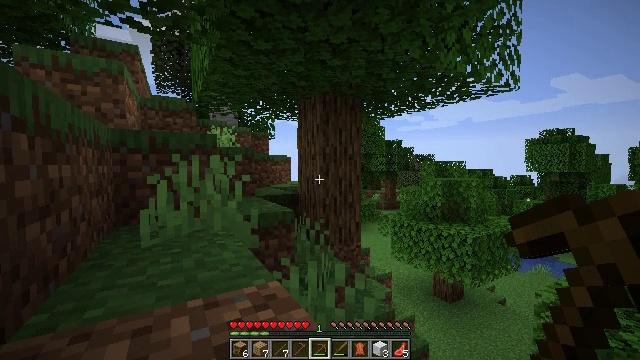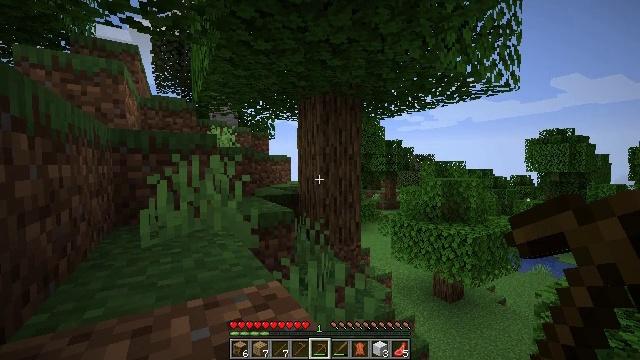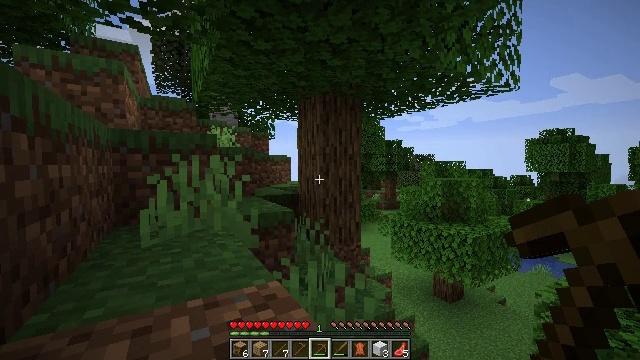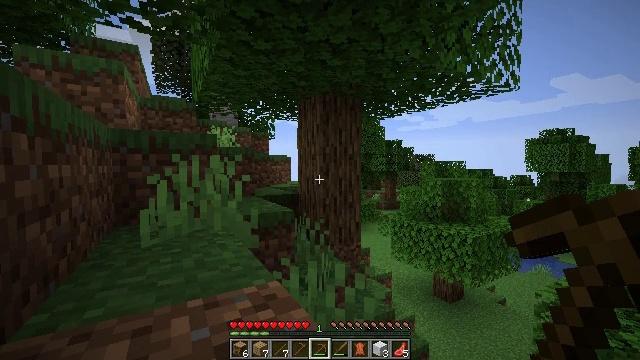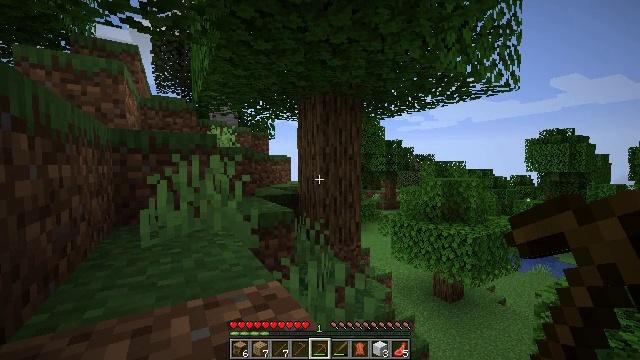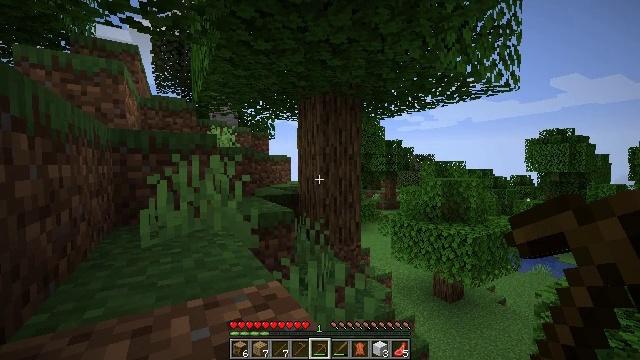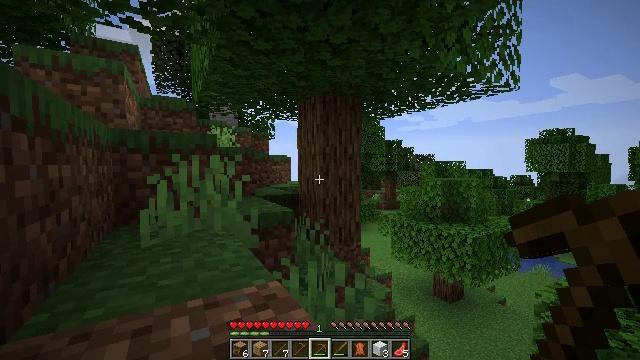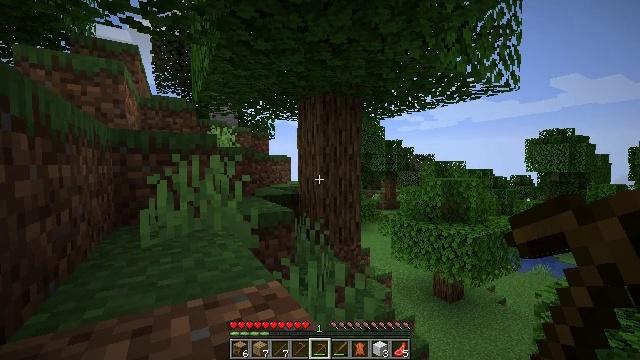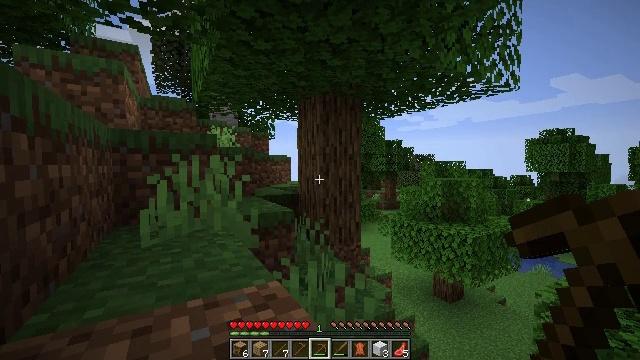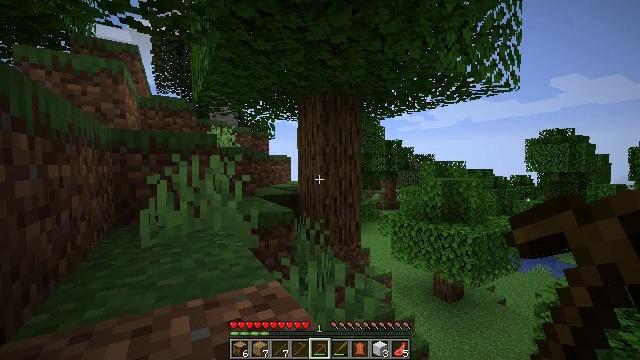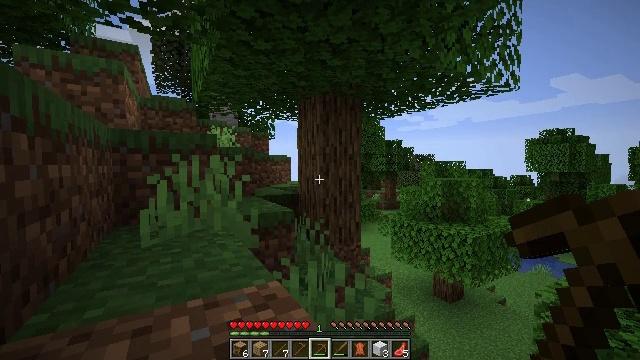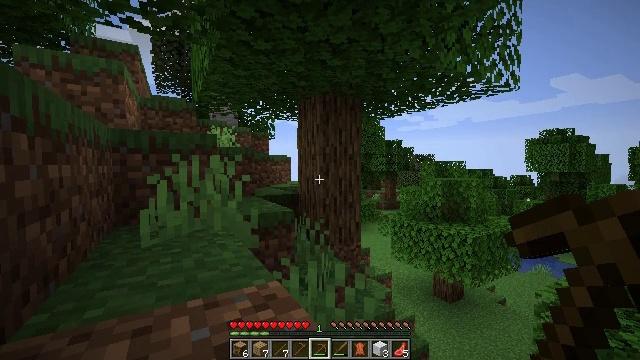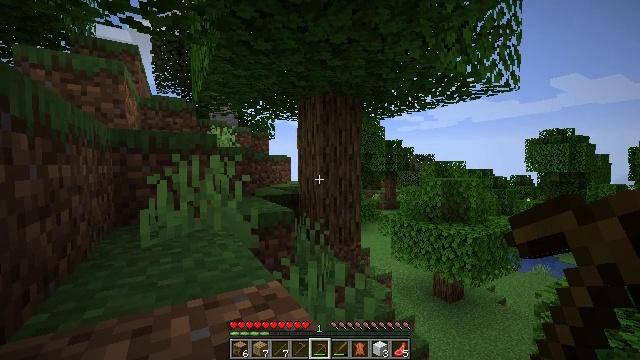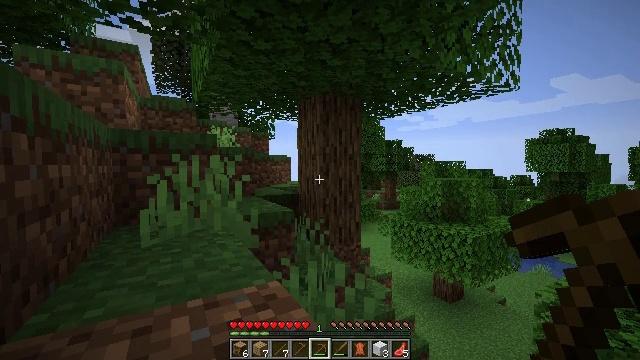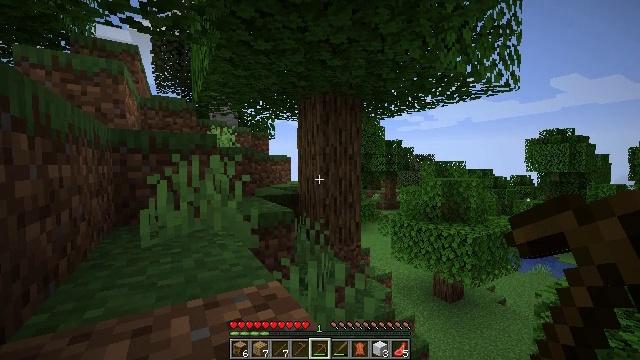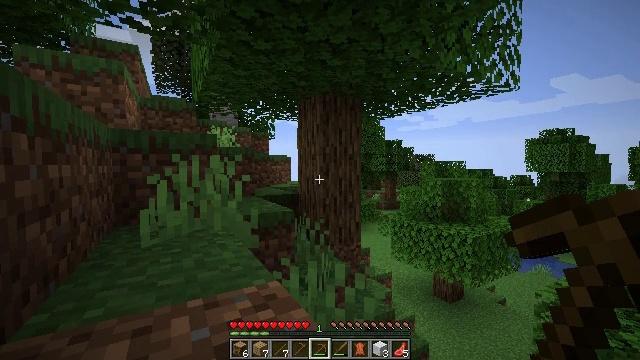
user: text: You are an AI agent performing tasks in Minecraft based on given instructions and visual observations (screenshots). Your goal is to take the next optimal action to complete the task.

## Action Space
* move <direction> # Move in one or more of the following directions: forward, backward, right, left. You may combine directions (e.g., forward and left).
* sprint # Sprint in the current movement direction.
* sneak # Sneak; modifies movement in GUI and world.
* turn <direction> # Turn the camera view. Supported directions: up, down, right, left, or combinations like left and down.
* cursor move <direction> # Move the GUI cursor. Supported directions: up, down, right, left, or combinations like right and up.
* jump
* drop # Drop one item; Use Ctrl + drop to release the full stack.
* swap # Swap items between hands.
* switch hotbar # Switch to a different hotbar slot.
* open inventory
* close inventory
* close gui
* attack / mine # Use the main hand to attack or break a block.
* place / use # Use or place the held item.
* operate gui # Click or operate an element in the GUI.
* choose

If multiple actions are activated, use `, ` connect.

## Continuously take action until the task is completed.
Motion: motion action
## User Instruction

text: Cut down the tree and harvest oak logs.
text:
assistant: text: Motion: no_op
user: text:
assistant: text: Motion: no_op
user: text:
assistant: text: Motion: no_op
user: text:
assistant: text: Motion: no_op
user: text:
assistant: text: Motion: no_op
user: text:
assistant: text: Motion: no_op
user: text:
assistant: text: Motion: no_op
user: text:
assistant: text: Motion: no_op
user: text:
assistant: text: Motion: no_op
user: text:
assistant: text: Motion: no_op
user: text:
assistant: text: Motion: no_op
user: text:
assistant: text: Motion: no_op
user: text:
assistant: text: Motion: no_op
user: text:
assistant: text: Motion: no_op
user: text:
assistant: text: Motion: no_op
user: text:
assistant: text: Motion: no_op
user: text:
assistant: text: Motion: move forward
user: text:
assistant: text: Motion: move forward
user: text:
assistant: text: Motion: move forward
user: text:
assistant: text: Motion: move forward
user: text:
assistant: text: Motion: move forward
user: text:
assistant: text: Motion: move forward
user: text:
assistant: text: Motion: move forward
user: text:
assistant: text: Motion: move forward
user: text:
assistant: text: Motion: move forward
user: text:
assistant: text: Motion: move forward
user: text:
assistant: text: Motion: move forward, jump
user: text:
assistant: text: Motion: move forward, jump
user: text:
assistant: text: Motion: move forward, jump
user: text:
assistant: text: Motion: move forward, jump